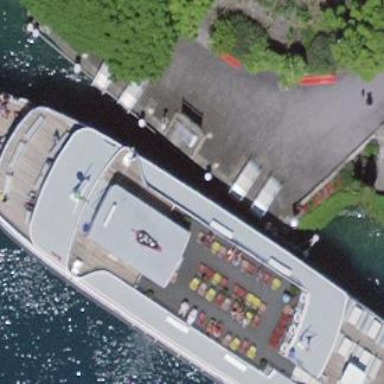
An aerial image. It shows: Pier with public transport platform for ferries.